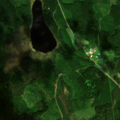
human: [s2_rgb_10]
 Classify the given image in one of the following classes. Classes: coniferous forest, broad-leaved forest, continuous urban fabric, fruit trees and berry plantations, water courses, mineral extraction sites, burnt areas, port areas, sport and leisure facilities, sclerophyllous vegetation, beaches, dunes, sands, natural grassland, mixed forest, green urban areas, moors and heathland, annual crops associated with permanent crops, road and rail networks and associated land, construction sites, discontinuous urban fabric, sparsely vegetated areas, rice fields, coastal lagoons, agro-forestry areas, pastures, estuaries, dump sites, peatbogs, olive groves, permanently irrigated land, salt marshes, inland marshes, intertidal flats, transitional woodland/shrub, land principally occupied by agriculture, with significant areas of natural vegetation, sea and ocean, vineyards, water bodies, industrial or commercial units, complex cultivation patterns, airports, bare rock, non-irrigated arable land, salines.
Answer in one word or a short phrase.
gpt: coniferous forest, mixed forest